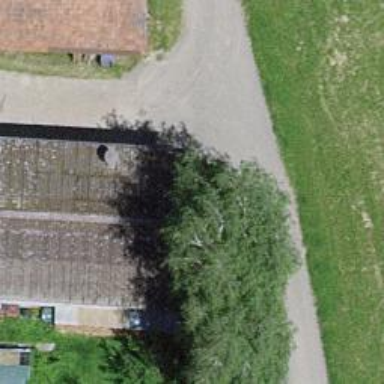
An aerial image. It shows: Shed.